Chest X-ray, AP view. Patient: 54 years old, sex F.
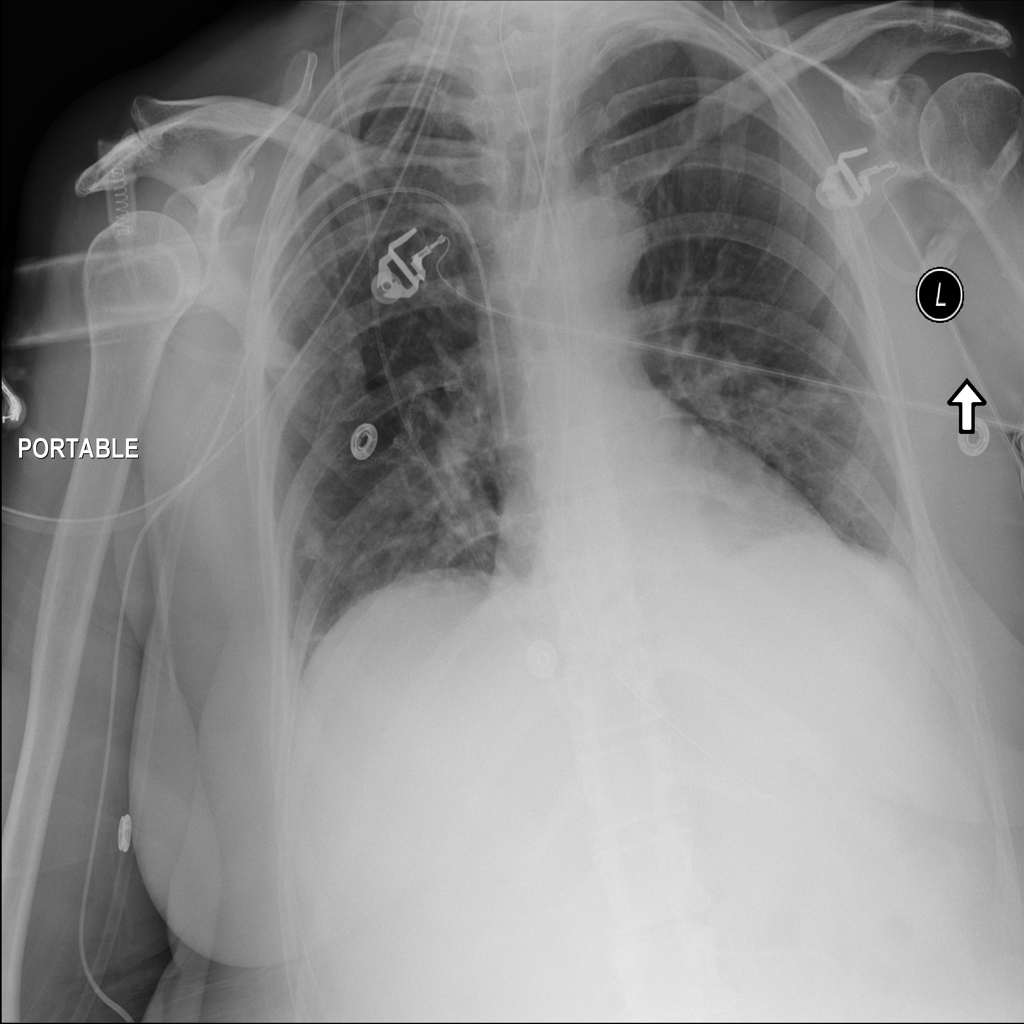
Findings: No Finding